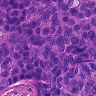
Metastatic tissue present: yes